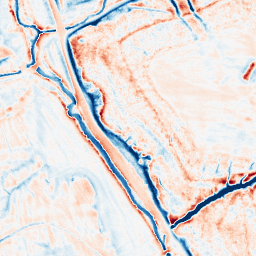
Category: edge_preserving
Decomposition family: anisotropic_diffusion
Decomposition parameters: iterations: 50
kappa: 50
gamma: 0.15
Upsampling method: edge_directed
Upsampling parameters: scale: 2
Upsampling scale: 2